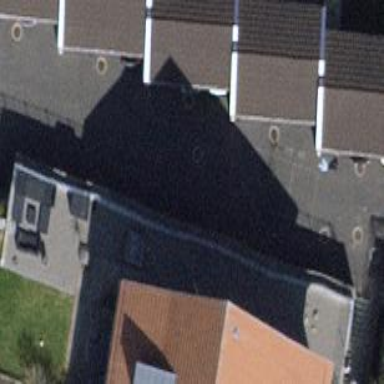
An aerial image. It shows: View of roof of building.